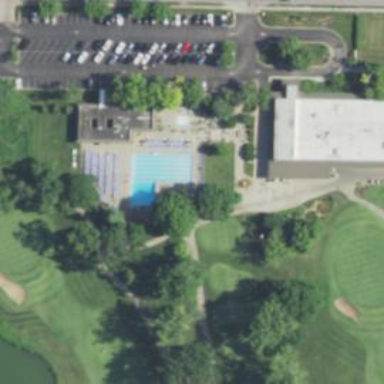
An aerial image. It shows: Path designated for golf carts.